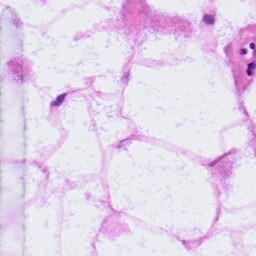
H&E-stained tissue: LymphNode